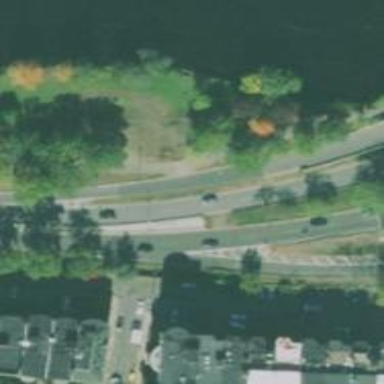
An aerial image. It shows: Asphalt trunk link road.